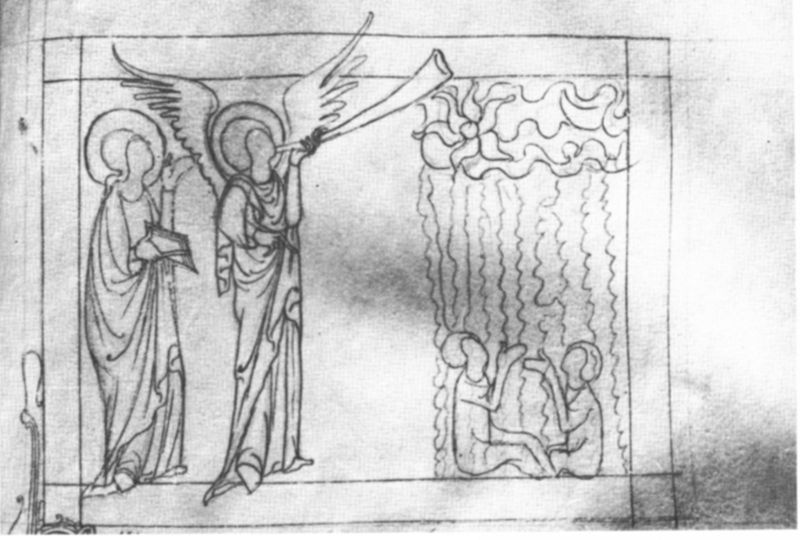
Titel: Nuneaton Buch (Bestiarium und Apokalypse in französischer Lyrik und Latein)
Künstler: Guillaume le Clerc
Institution: Cambridge, Fitzwilliam Museum
Schlagwörter: flügel, hand, himmel, mann, umhang, wasser, weiß, wolken, menschen, sitzen, blume, frau, schwarz, skizze, zeichnung, tuch, wolke, falten, mensch, rahmen, horn, vorhang, sonne, figur, gewand, mantel, sitzend, kind, paar, kinder, engel, papier, haltung, linien, figuren, regen, buch, rechteck, religion, linie, kohle, schwarzweiß, angel, bleistift, entwurf, flecken, heiligenschein, mittelalter, segen, rain, heiliger, heilige, fanfare, posaune, maria, blasen, verkündigung, trompete, halo, glorie, sketch, bible, wing, e, christianity, kole, elngel, engelposaune, trompetet